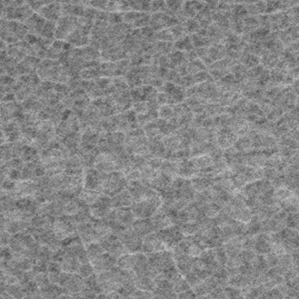
Label: frost